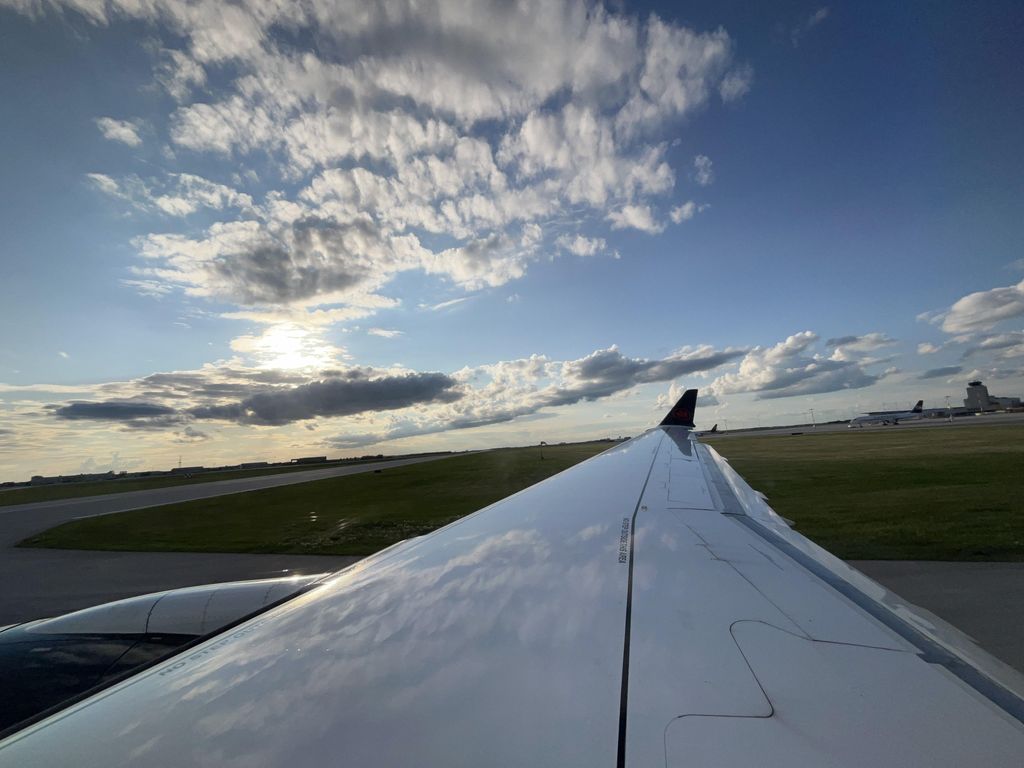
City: winnipeg